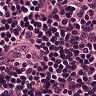
Metastatic tissue present: no